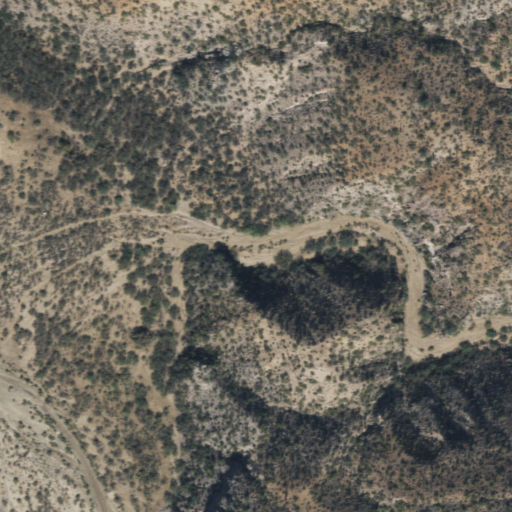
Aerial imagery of valley in Arizona named King Solomon Gulch containing only shrub